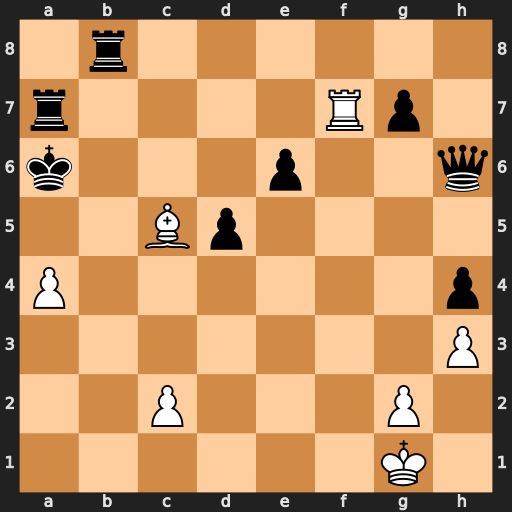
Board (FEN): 1r6/r4Rp1/k3p2q/2Bp4/P6p/7P/2P3P1/6K1
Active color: w
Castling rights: -
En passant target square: -
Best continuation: Rxa7#